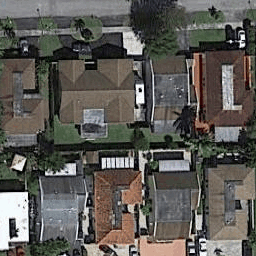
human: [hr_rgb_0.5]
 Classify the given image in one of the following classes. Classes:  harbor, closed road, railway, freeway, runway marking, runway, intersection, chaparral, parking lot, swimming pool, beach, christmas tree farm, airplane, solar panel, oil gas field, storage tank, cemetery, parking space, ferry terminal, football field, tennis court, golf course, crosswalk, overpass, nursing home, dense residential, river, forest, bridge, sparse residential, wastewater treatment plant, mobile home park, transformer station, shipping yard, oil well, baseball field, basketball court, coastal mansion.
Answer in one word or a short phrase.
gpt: dense residential